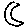
Label: moon